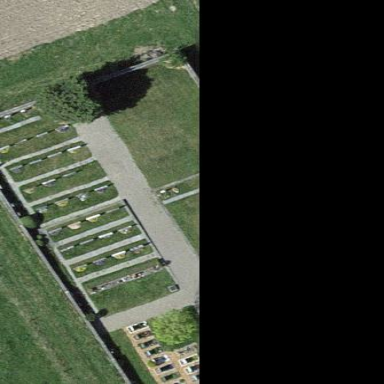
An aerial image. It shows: Cemetery.